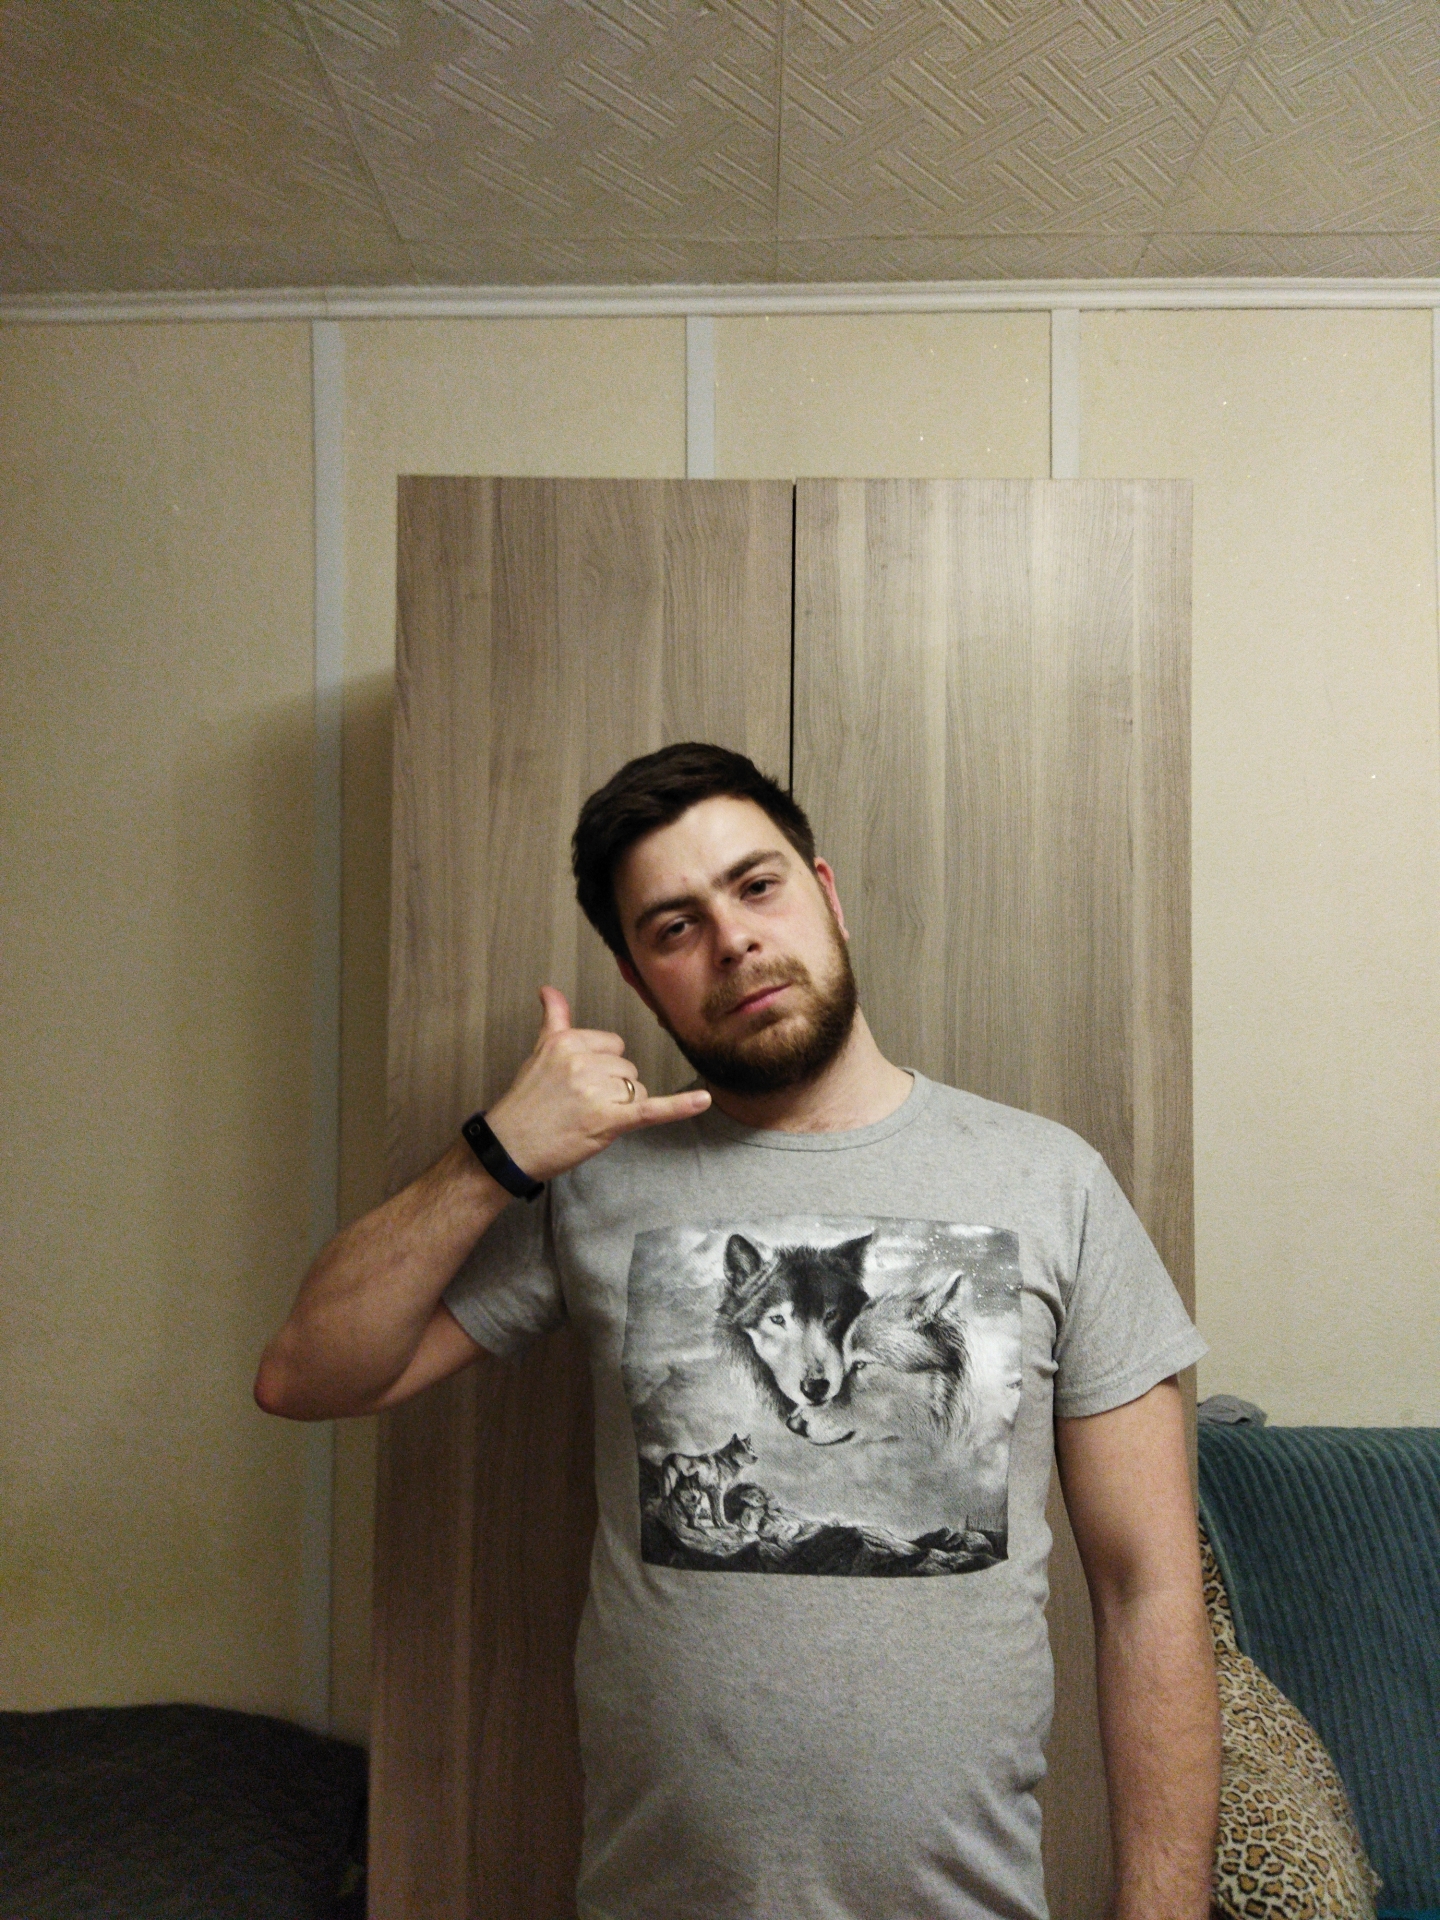
Label: clear